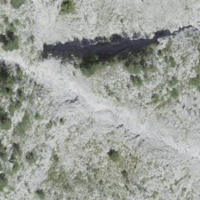
EUNIS habitat code: 48
Species observed at this site:
Pieris mannii